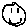
Label: smiley face